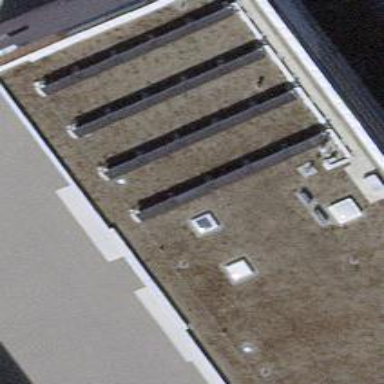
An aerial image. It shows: Solar power generator using photovoltaic panels.